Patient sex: M
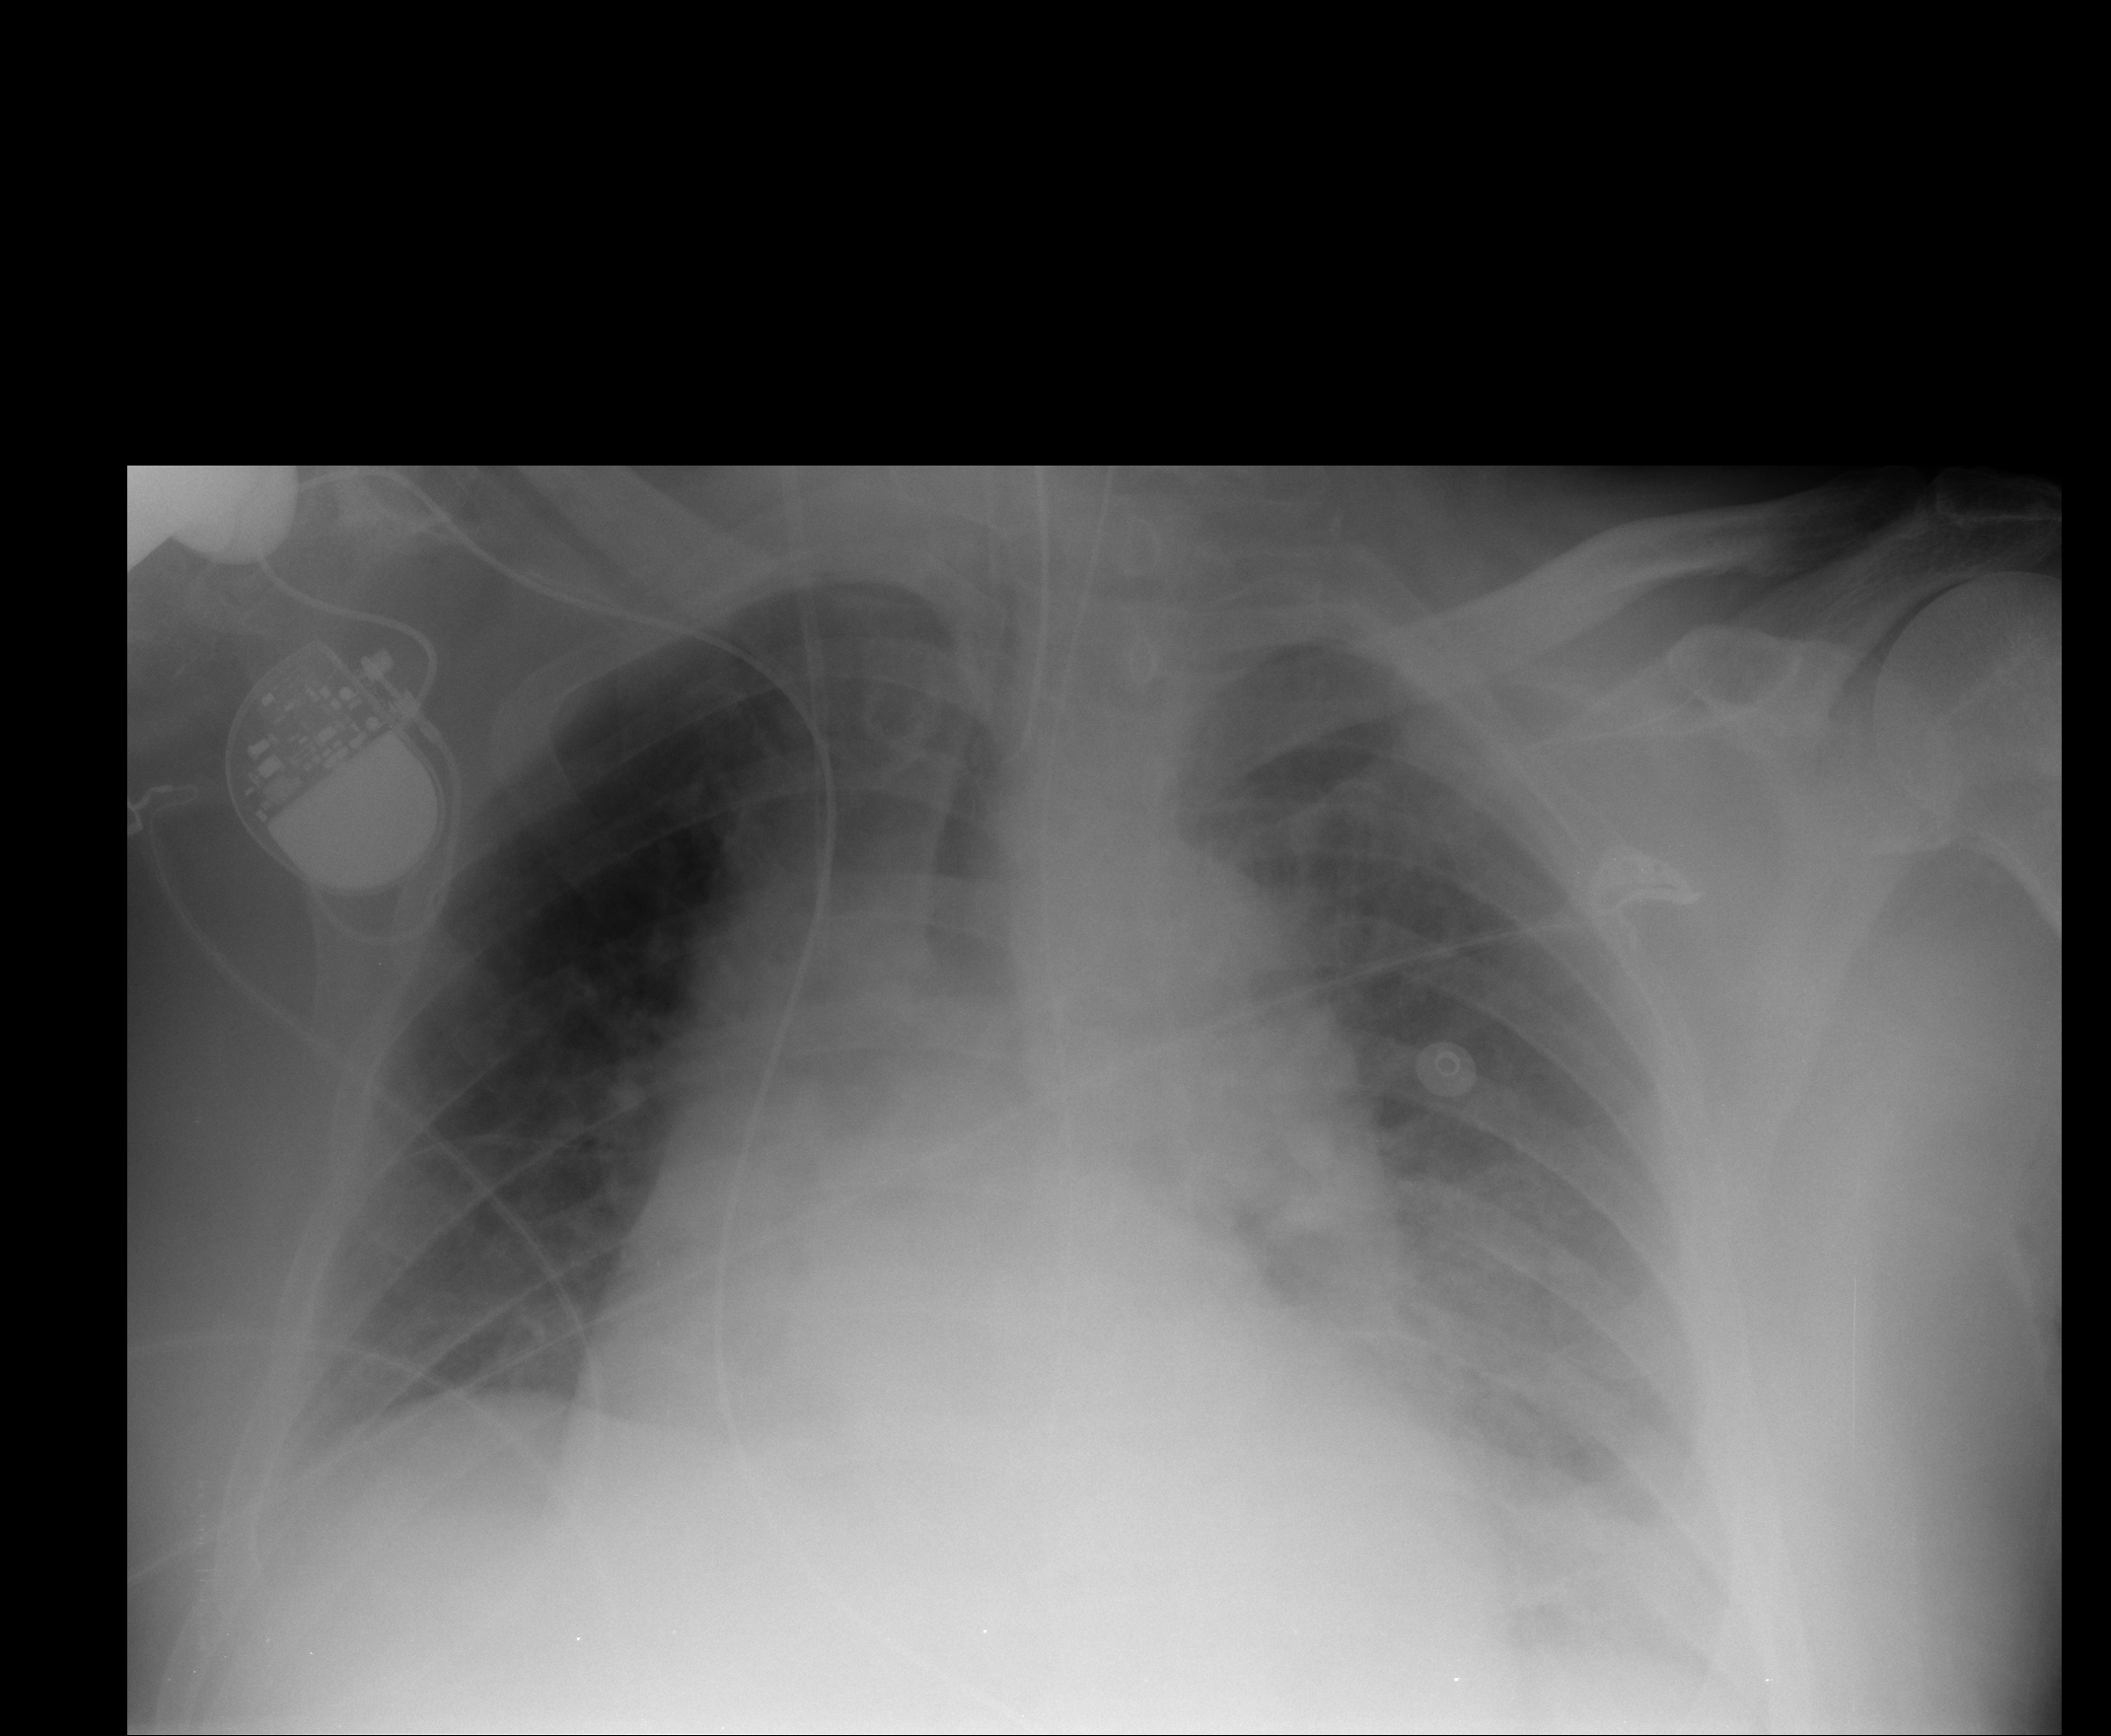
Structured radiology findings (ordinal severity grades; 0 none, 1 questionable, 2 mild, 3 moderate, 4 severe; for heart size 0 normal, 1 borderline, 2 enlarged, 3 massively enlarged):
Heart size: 2
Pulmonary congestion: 3
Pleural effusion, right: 0
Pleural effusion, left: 2
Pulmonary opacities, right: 0
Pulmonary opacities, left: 0
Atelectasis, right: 0
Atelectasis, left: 2